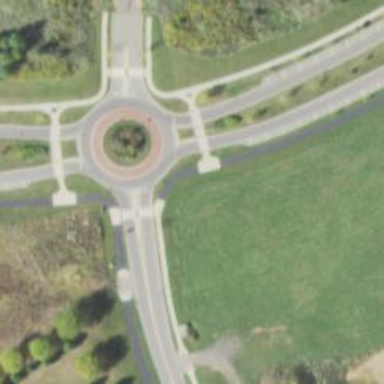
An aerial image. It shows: Tertiary road with asphalt surface leading to roundabout.